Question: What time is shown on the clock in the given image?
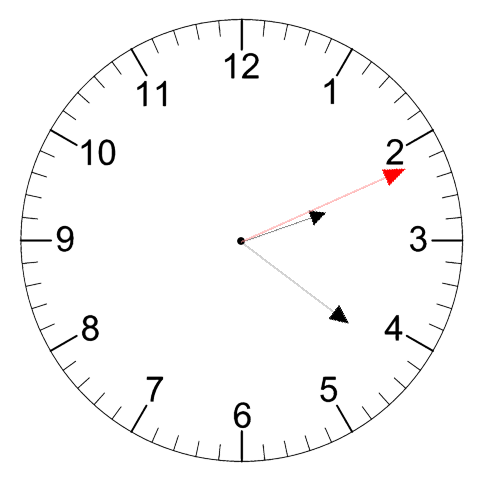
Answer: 02:21:11